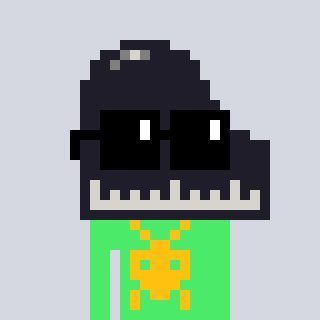
a pixel art character with square black sunglasses, a piano-shaped head and a teal-colored body on a cool background